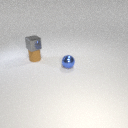
small blue metal sphere in front of small brown rubber cylinder